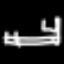
Label: bed